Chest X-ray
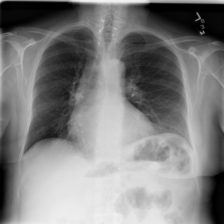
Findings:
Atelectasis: negative
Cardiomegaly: negative
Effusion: negative
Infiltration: negative
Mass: negative
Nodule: negative
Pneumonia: negative
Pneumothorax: negative
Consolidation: negative
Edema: negative
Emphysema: negative
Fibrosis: negative
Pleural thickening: negative
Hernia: negative